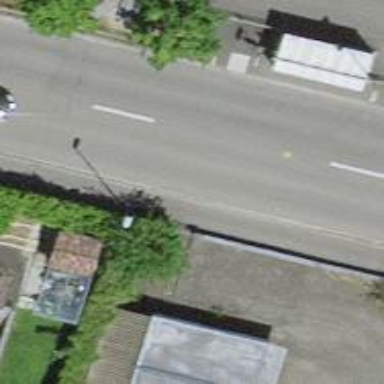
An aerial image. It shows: Bus stop with stop position for public transport.